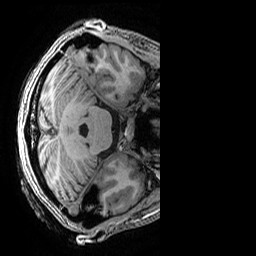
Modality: T1w
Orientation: axial
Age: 29
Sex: female
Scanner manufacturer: ge
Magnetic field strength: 3 T
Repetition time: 0.007 s
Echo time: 0.00342 s